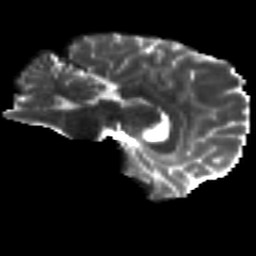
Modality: T2w
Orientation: sagittal
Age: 23
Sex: female
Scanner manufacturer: siemens
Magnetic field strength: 3 T
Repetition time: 8.8 s
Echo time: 0.085 s